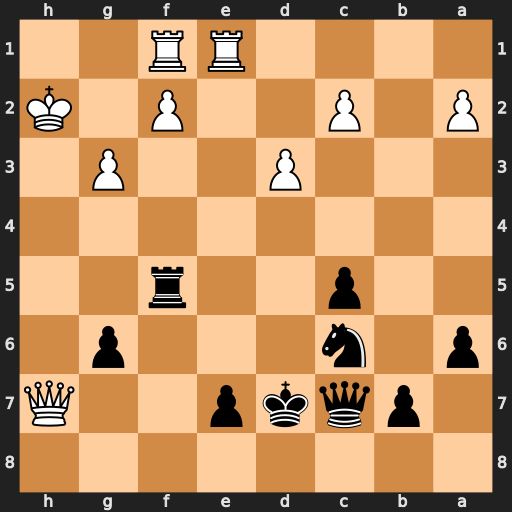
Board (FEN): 8/1pqkp2Q/p1n3p1/2p2r2/8/3P2P1/P1P2P1K/4RR2
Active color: b
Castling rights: -
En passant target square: -
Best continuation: Rh5+ Qxh5 gxh5